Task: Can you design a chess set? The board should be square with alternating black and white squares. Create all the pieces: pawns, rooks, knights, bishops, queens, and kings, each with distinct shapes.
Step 4597:
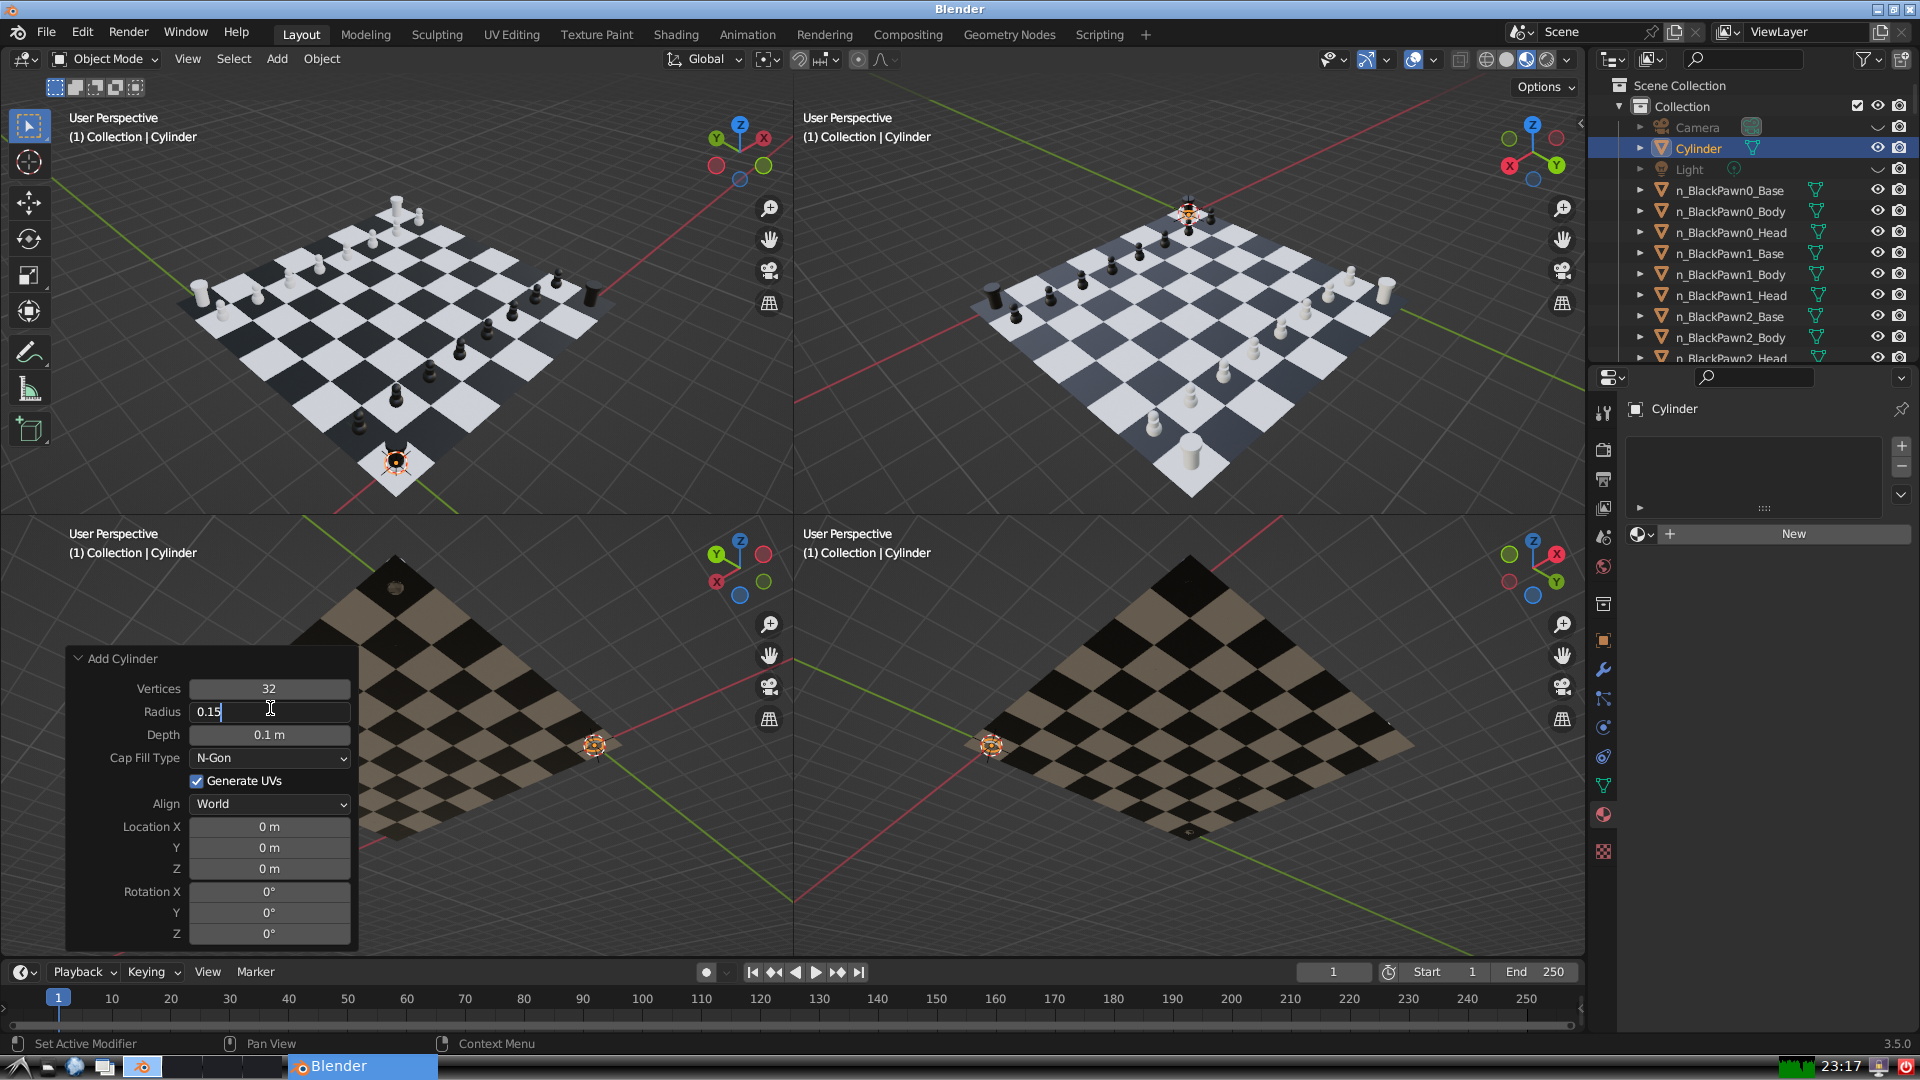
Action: {"key_press": ['Return']}